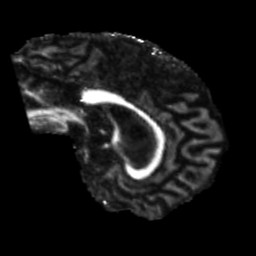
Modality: FA
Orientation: sagittal
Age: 75
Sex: male
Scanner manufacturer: siemens
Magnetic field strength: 3 T
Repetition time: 5.25 s
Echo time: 0.08 s